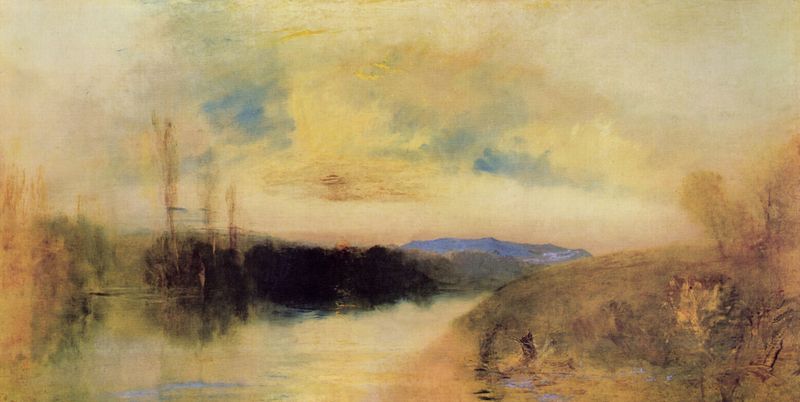
Titel: Eine abendliche Landschaft, möglicherweise Chichester Kanal
Künstler: William Turner
Standort: London
Institution: Tate Gallery
Schlagwörter: baum, berg, blau, dunkel, gemälde, himmel, schatten, wasser, wolken, aquarell, baumstämme, bäume, fluss, gelb, grün, impressionismus, landschaft, ocker, sand, see, ufer, abend, braun, grau, licht, orange, schwarz, weiss, gras, schnee, wiese, beige, malerei, bild, baumstamm, birken, dämmerung, feld, ferne, gräser, horizont, hügel, morgen, natur, pappeln, schilf, sonnenaufgang, spiegelung, strauch, weite, busch, büsche, gebüsch, sonne, sträucher, insel, gold, england, rosa, wald, boote, schiff, sommer, strand, mast, berge, farben, gletscher, dunst, farbe, nebel, sonnenuntergang, landschaftsmalerei, herbst, böschung, romantik, turner, monet, woken, stimmung, frühling, reflexion, unscharf, helligkeit, weiden, diesig, flusslandschaft, diffus, verschwommen, verwischt, sonnenschein, seeufer, frühjahr, gestrüpp, gefühl, komplementärfarben, waöd, schummrig, dunstig, bäme, william turner, dunstige, flußufer, gefühlö, james maylord william turner, themse, tuner, se, truner, glün, shcön, büäume